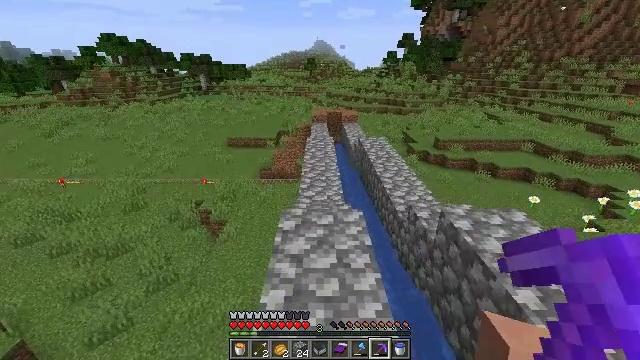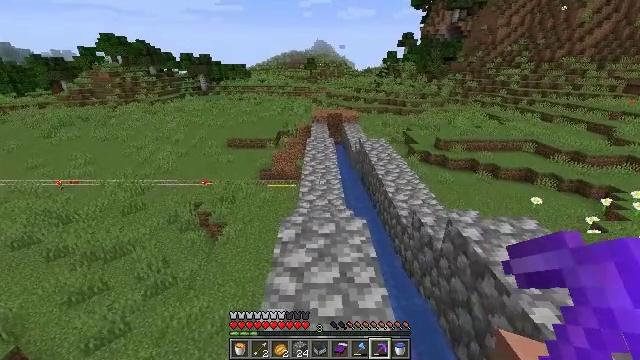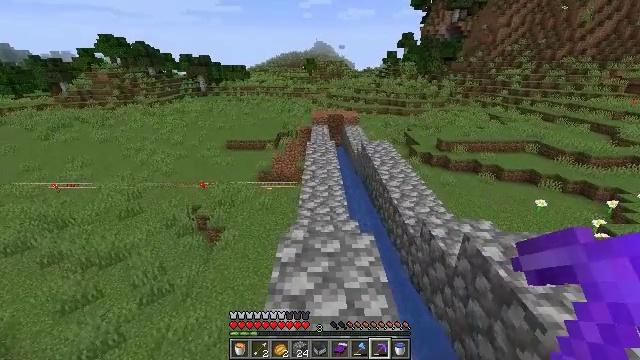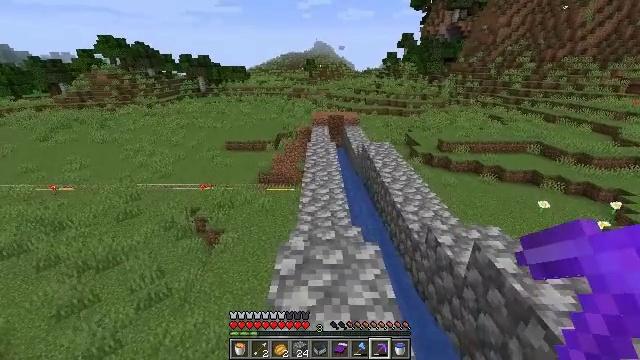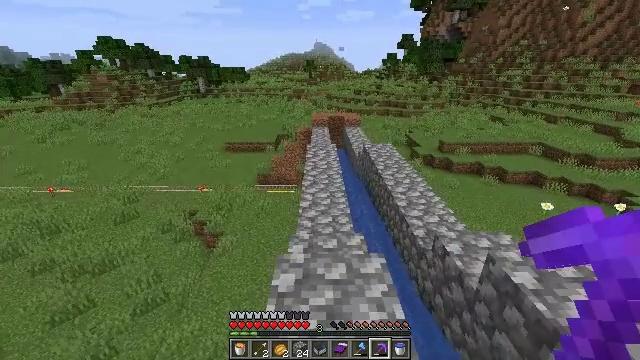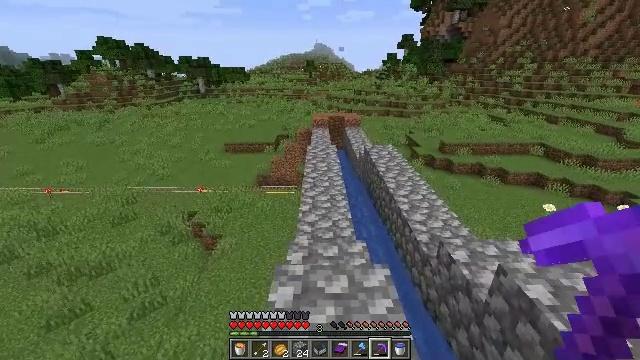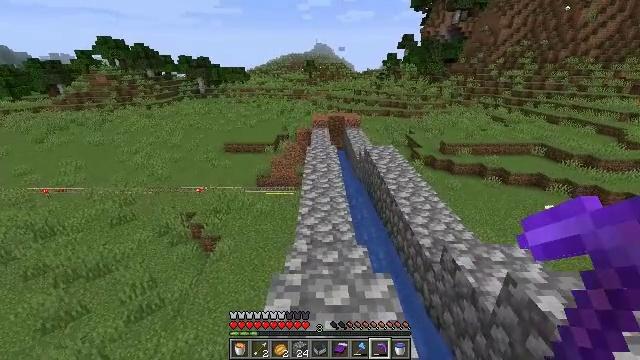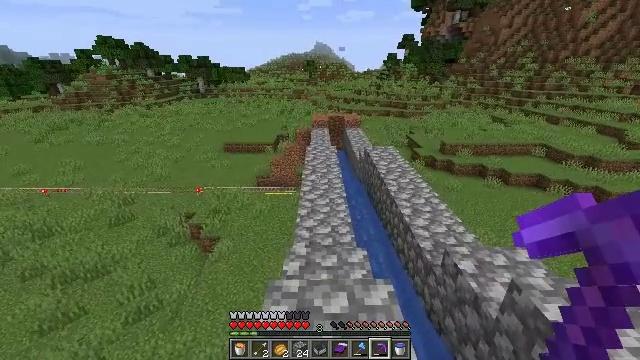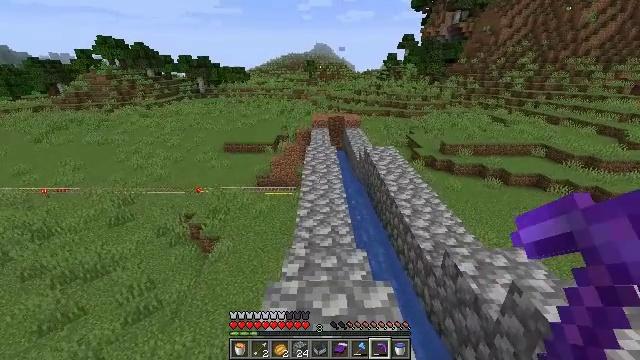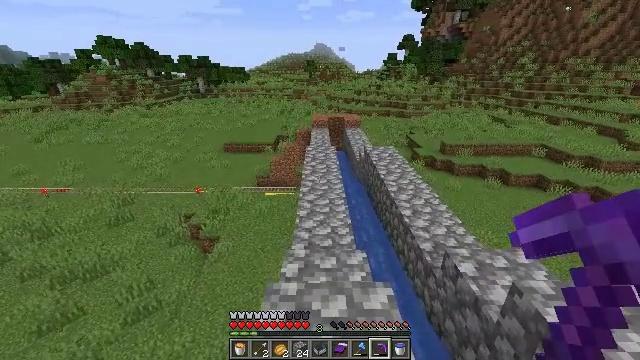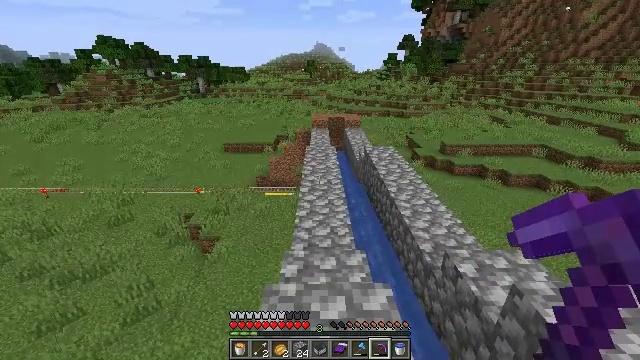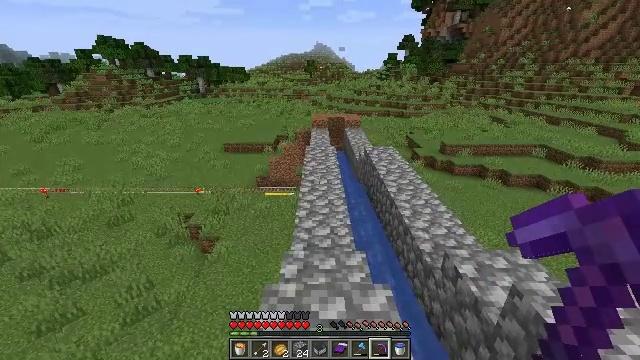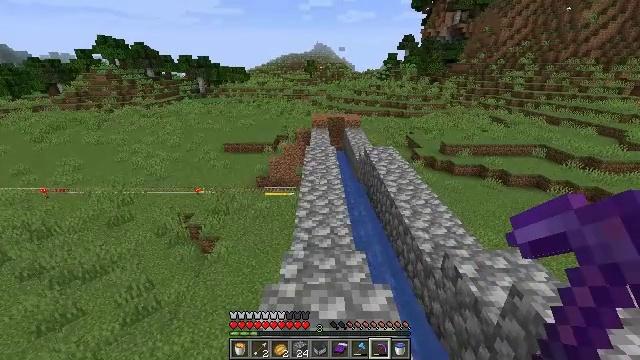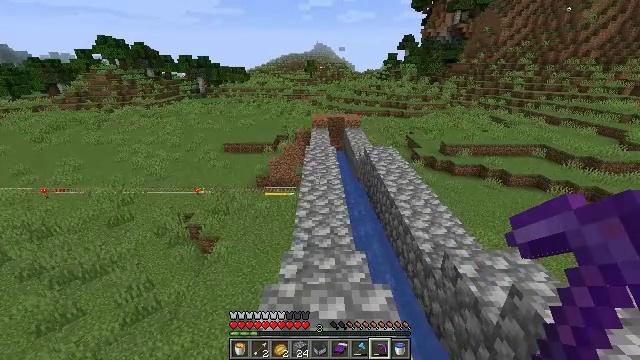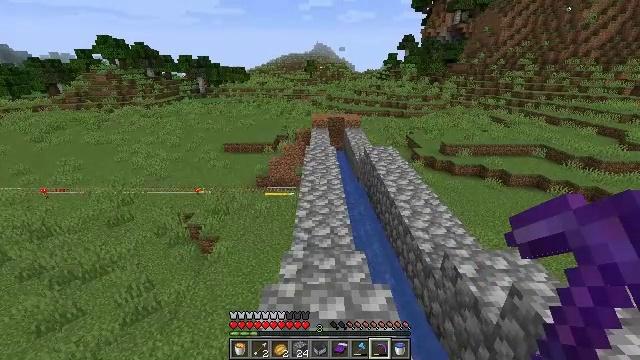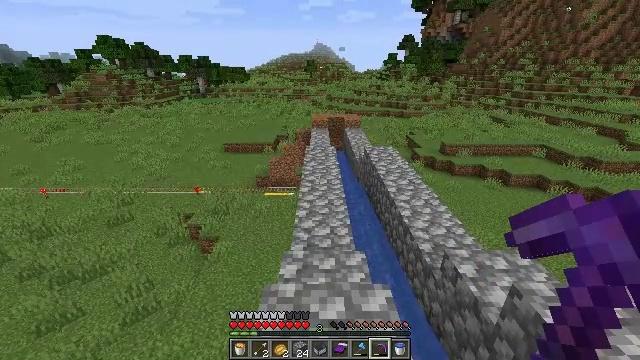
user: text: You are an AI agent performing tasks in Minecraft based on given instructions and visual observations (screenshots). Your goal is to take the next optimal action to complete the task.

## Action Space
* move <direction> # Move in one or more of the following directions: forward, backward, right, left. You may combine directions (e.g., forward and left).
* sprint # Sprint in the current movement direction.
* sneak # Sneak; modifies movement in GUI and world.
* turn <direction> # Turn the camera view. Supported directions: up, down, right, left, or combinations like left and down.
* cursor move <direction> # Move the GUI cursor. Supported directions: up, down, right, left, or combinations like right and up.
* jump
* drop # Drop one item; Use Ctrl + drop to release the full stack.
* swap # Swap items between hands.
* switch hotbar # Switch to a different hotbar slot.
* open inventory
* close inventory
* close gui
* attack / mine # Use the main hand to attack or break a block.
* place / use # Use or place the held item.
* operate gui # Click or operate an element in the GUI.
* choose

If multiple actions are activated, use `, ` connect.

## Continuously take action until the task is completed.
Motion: motion action
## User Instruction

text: Digging the cobblestone underground.
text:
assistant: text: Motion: move forward
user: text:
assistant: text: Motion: move forward
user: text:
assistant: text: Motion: move forward
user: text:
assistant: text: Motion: move forward
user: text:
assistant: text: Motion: no_op
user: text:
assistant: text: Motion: no_op
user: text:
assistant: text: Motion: no_op
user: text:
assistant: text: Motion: no_op
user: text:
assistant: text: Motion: no_op
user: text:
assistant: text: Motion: no_op
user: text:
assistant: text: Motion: no_op
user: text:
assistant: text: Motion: no_op
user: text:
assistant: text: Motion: no_op
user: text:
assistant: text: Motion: no_op
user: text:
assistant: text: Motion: no_op
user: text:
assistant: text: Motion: no_op
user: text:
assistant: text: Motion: no_op
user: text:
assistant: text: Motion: no_op
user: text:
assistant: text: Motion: no_op
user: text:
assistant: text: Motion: no_op
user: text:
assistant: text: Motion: no_op
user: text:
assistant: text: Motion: no_op
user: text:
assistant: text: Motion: no_op
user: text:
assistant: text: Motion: no_op
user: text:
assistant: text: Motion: no_op
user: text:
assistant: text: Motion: no_op
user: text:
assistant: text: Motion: no_op
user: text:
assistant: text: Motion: no_op
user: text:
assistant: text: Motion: no_op
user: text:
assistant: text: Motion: no_op